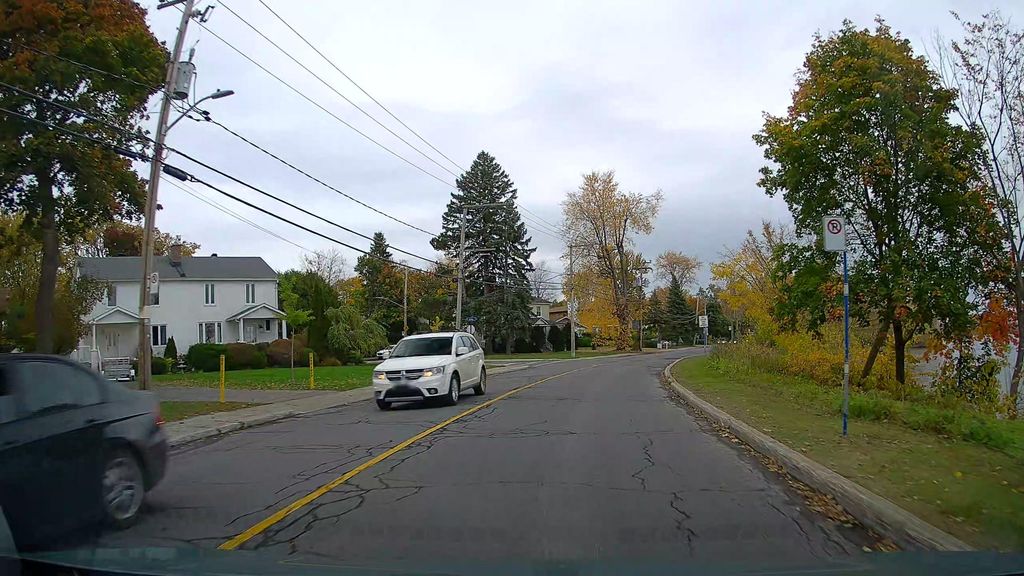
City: montreal